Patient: sex M, age 52
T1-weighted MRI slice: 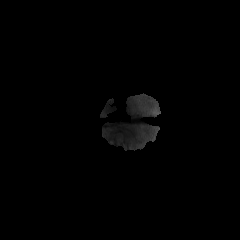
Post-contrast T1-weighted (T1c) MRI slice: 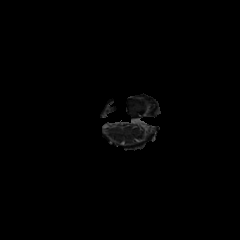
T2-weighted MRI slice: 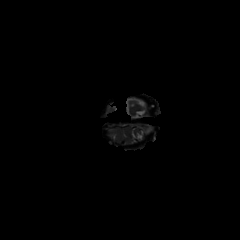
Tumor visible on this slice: yes
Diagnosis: Glioblastoma, IDH-wildtype
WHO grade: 4